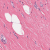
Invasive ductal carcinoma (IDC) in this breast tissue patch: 0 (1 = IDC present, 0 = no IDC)